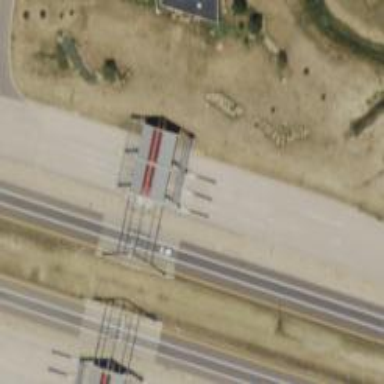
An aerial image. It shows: Toll gantry on the road.